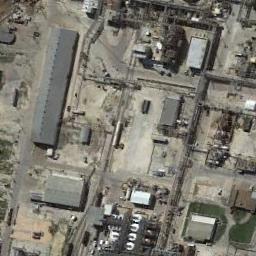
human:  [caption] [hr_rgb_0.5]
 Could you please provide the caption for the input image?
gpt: The industrial area has lots of industrial equipment and some workshops .

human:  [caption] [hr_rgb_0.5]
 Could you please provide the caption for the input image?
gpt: There is a long building on the left of the industrial area .

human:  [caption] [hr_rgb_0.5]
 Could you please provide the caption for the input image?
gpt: Numerous houses of different shapes are in the industrial area .

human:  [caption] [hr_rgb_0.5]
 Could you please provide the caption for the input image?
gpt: There are some black buildings and some pipelines on the industrial area .

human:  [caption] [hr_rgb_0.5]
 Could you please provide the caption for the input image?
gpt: In an industrial area there are factories and some large open-air machinery and equipment .